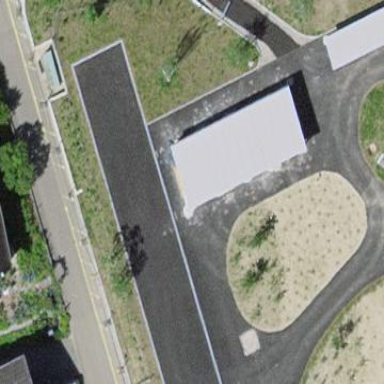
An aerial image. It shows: Bicycle parking facility.